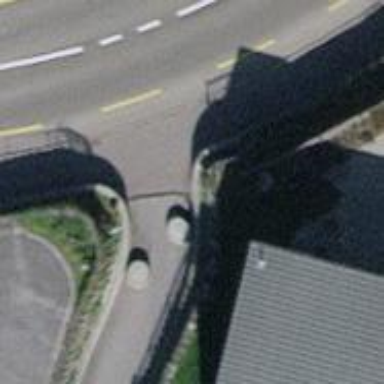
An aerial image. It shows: Retaining wall.